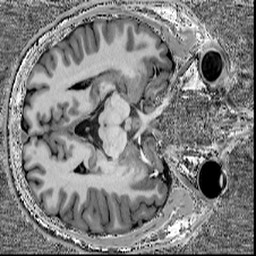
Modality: T1w
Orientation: axial
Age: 30
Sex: male
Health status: healthy
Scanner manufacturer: siemens
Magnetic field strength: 7 T
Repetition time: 4.3 s
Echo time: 0.00227 s